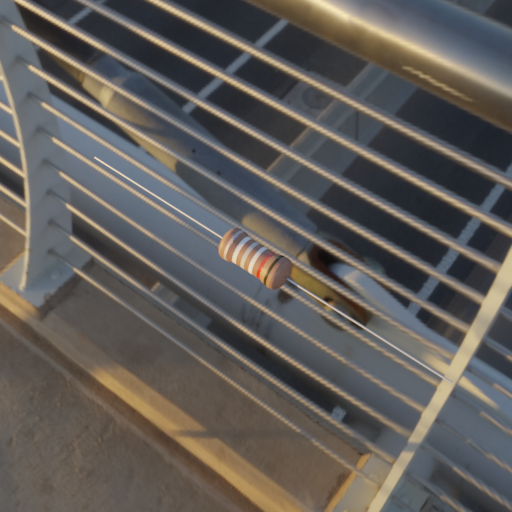
Resistor colour bands (in order): silver, white, silver, white, red, black